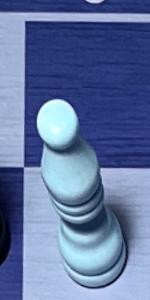
Label: Bishop_White